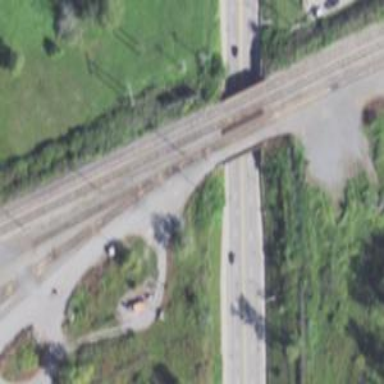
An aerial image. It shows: Railway siding with rails.